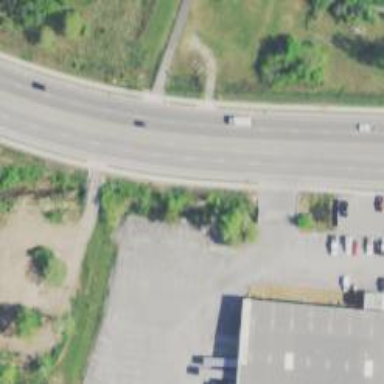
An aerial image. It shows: Secondary road with asphalt surface.